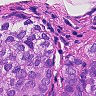
Metastatic tissue present: yes